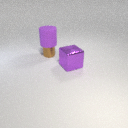
small brown metal cylinder below large purple rubber cylinder